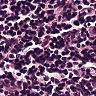
Metastatic tissue present: no